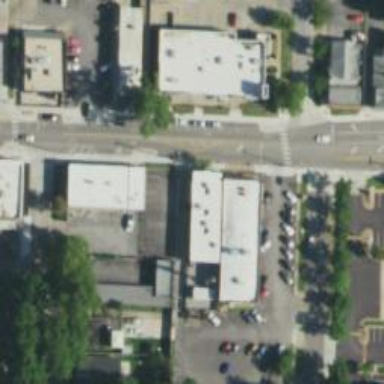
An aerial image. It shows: Retail area.